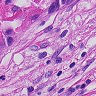
Metastatic tissue present: yes